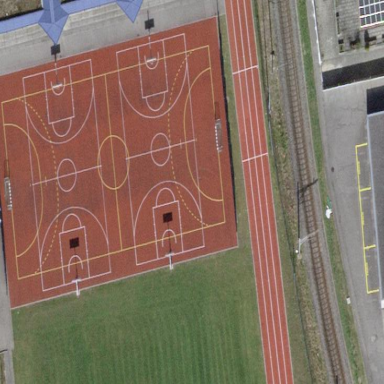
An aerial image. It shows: Multi-sport pitch with tartan surface for leisure activities on land.